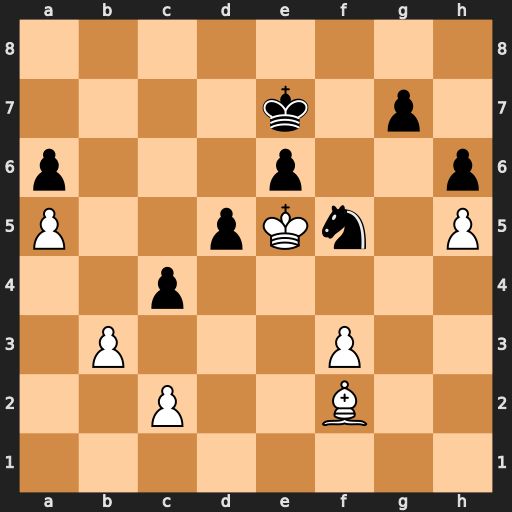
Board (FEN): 8/4k1p1/p3p2p/P2pKn1P/2p5/1P3P2/2P2B2/8
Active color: w
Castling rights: -
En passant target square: -
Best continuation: b4 Kd7 b5 Nd6 bxa6